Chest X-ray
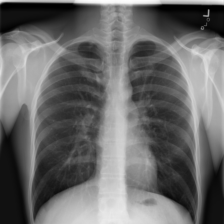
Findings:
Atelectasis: negative
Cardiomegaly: negative
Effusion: negative
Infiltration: negative
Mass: negative
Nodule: negative
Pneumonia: negative
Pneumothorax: negative
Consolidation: negative
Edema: negative
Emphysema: negative
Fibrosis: negative
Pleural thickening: negative
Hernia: negative